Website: bh-photo
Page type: store-pickup
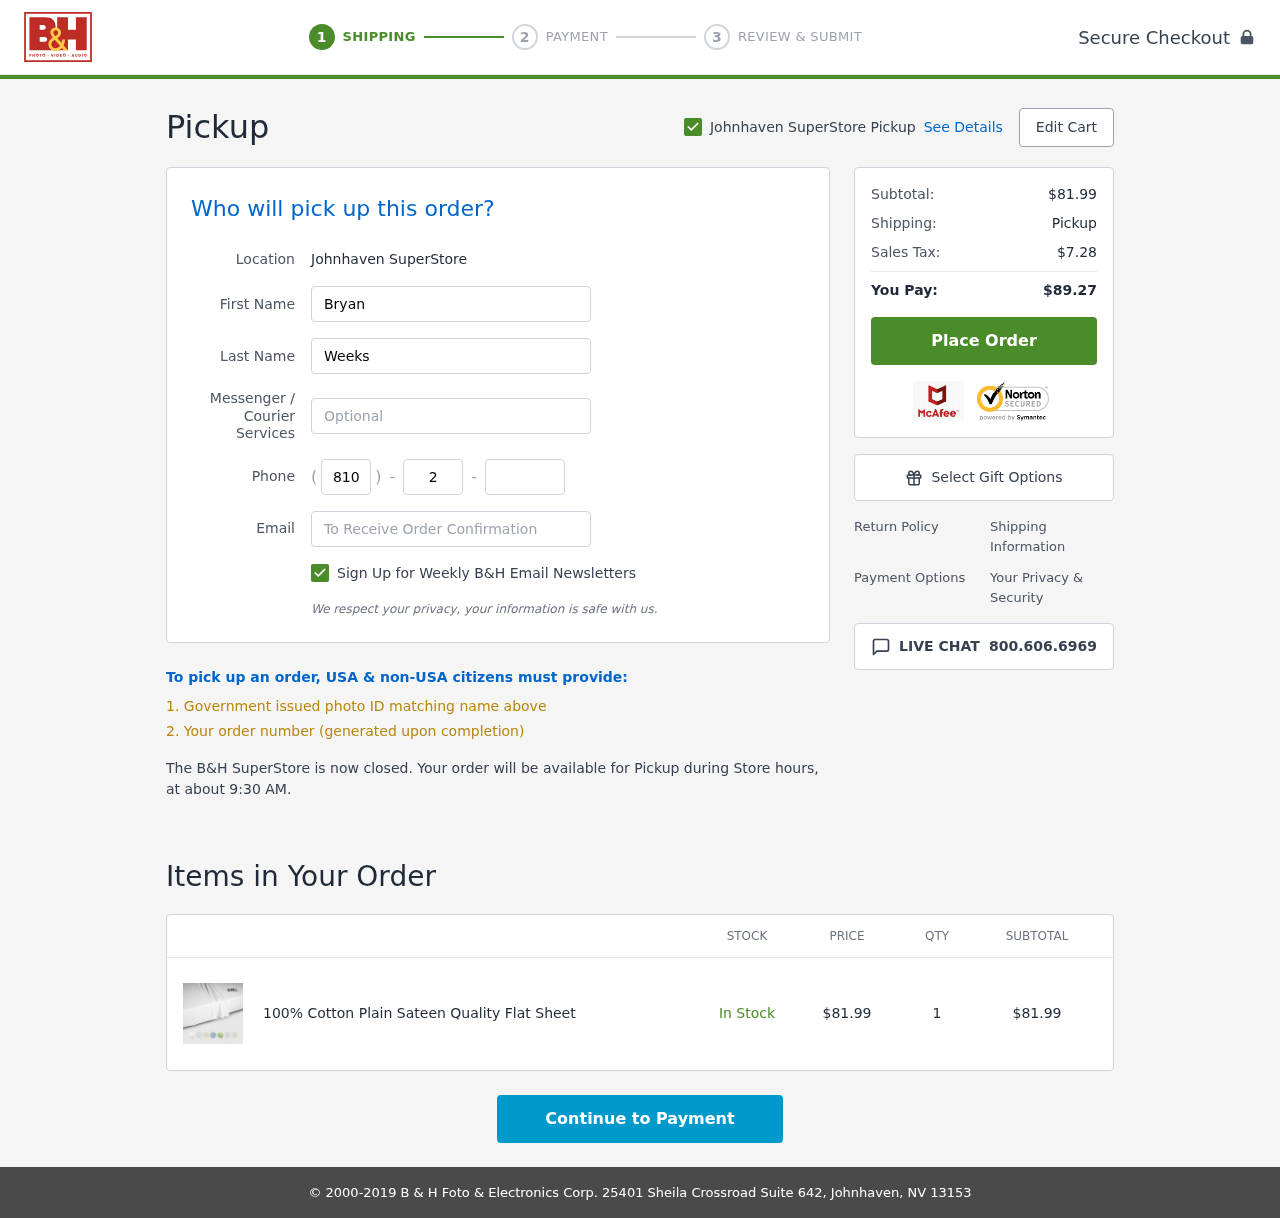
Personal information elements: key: PII_EMAIL
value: bweeks@gmail.com
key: PII_FIRSTNAME
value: Bryan
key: PII_LASTNAME
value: Weeks
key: PII_LOCATION1_CITY
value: Johnhaven SuperStore Pickup
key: PII_LOCATION1_CITY
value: Johnhaven SuperStore
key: PII_PHONE_AREA
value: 810
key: PII_PHONE_PREFIX
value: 252
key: PII_PHONE_SUFFIX
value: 6783
Product elements: key: PRODUCT1_NAME
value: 100% Cotton Plain Sateen Quality Flat Sheet
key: PRODUCT1_PRICE
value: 81.99
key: PRODUCT1_QUANTITY
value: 1
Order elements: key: ORDER_SUBTOTAL
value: $81.99
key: ORDER_TAX
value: $7.28
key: ORDER_TOTAL
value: $89.27